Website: home-depot
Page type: billing-address
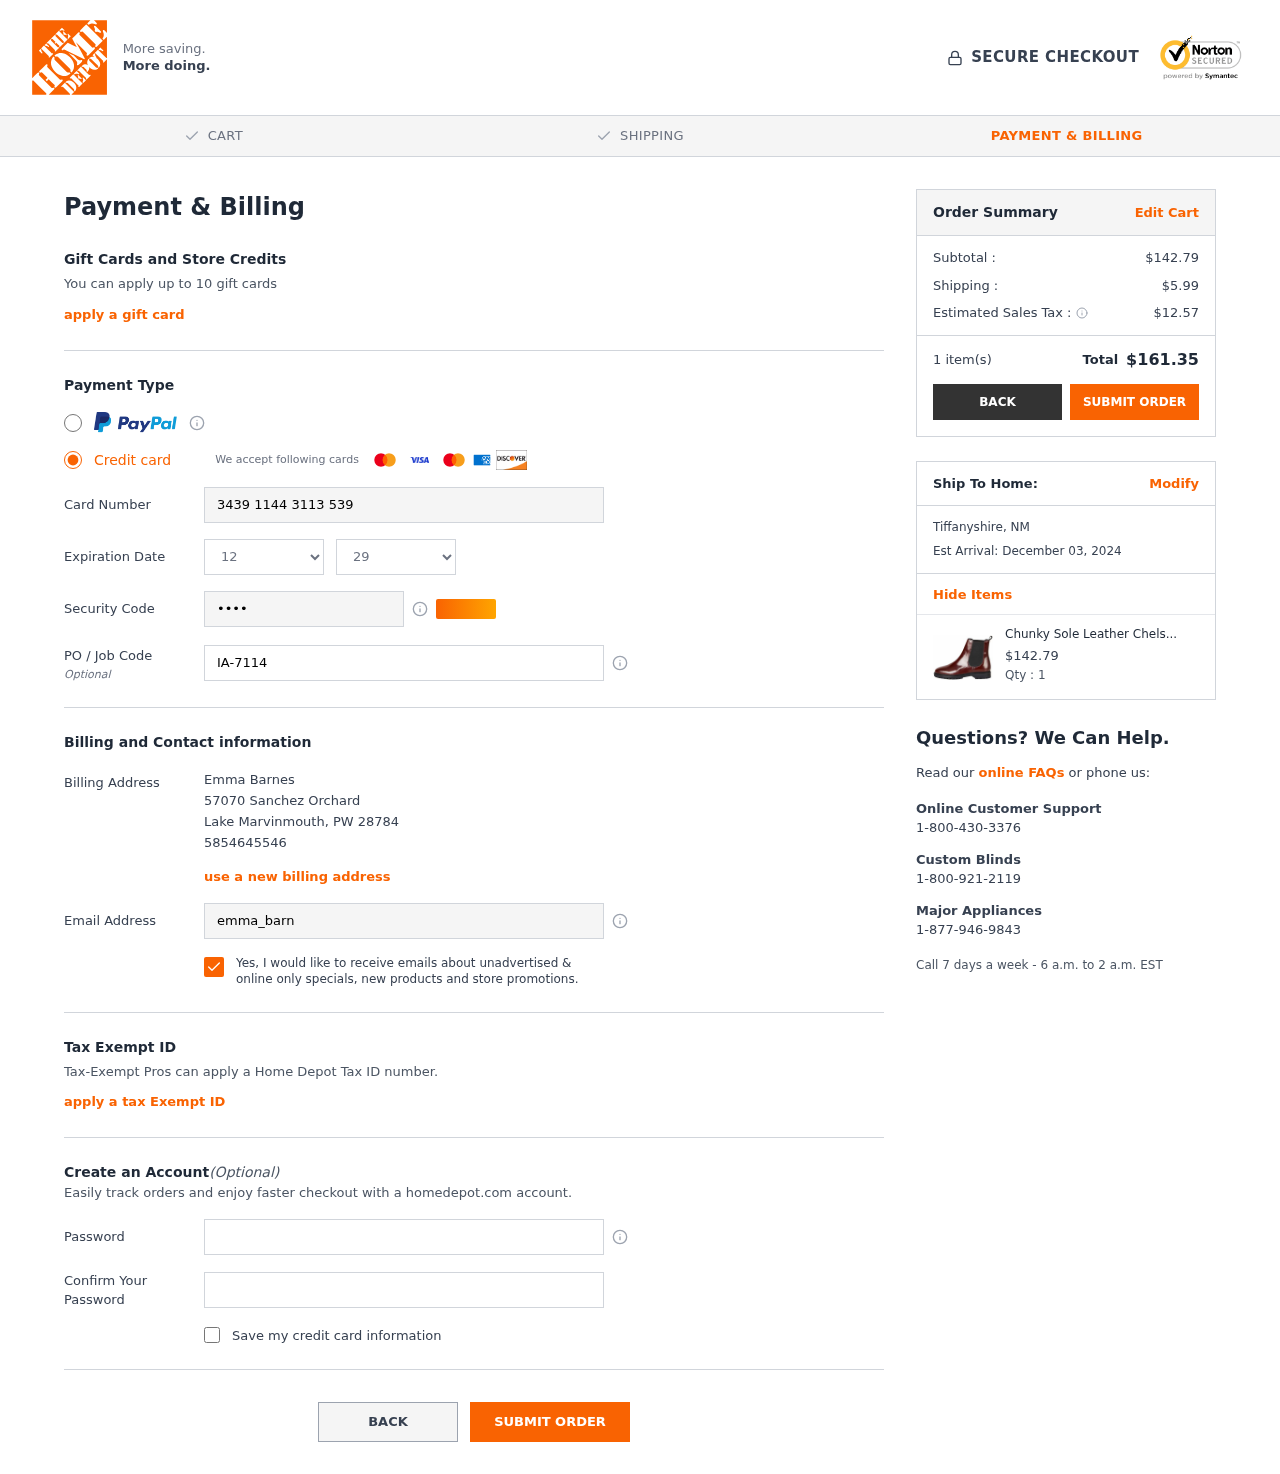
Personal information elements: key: PII_CARD_CVV
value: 8880
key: PII_CARD_EXPIRY_MONTH
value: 12
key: PII_CARD_EXPIRY_YEAR
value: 29
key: PII_CARD_NUMBER
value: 3439 1144 3113 539
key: PII_CITY
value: Lake Marvinmouth
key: PII_CITY2
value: Tiffanyshire
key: PII_EMAIL
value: emma_barnes@yahoo.com
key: PII_FULLNAME
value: Emma Barnes
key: PII_JOB_CODE
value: IA-7114
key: PII_PHONE
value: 5854645546
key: PII_POSTCODE
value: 28784
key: PII_STATE_ABBR
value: PW
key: PII_STATE_ABBR2
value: NM
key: PII_STREET
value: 57070 Sanchez Orchard
Product elements: key: PRODUCT1_NAME
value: Chunky Sole Leather Chelsea Boots, Red, 3.5 UK
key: PRODUCT1_PRICE
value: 142.79
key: PRODUCT1_QUANTITY
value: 1
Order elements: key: ORDER_SUBTOTAL
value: $142.79
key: ORDER_SHIPPING_COST
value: $5.99
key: ORDER_TAX
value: $12.57
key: ORDER_NUM_ITEMS
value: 1 item(s)
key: ORDER_TOTAL
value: $161.35
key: ORDER_DELIVERY_DATE
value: Est Arrival: December 03, 2024